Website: crate-barrel
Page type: cart
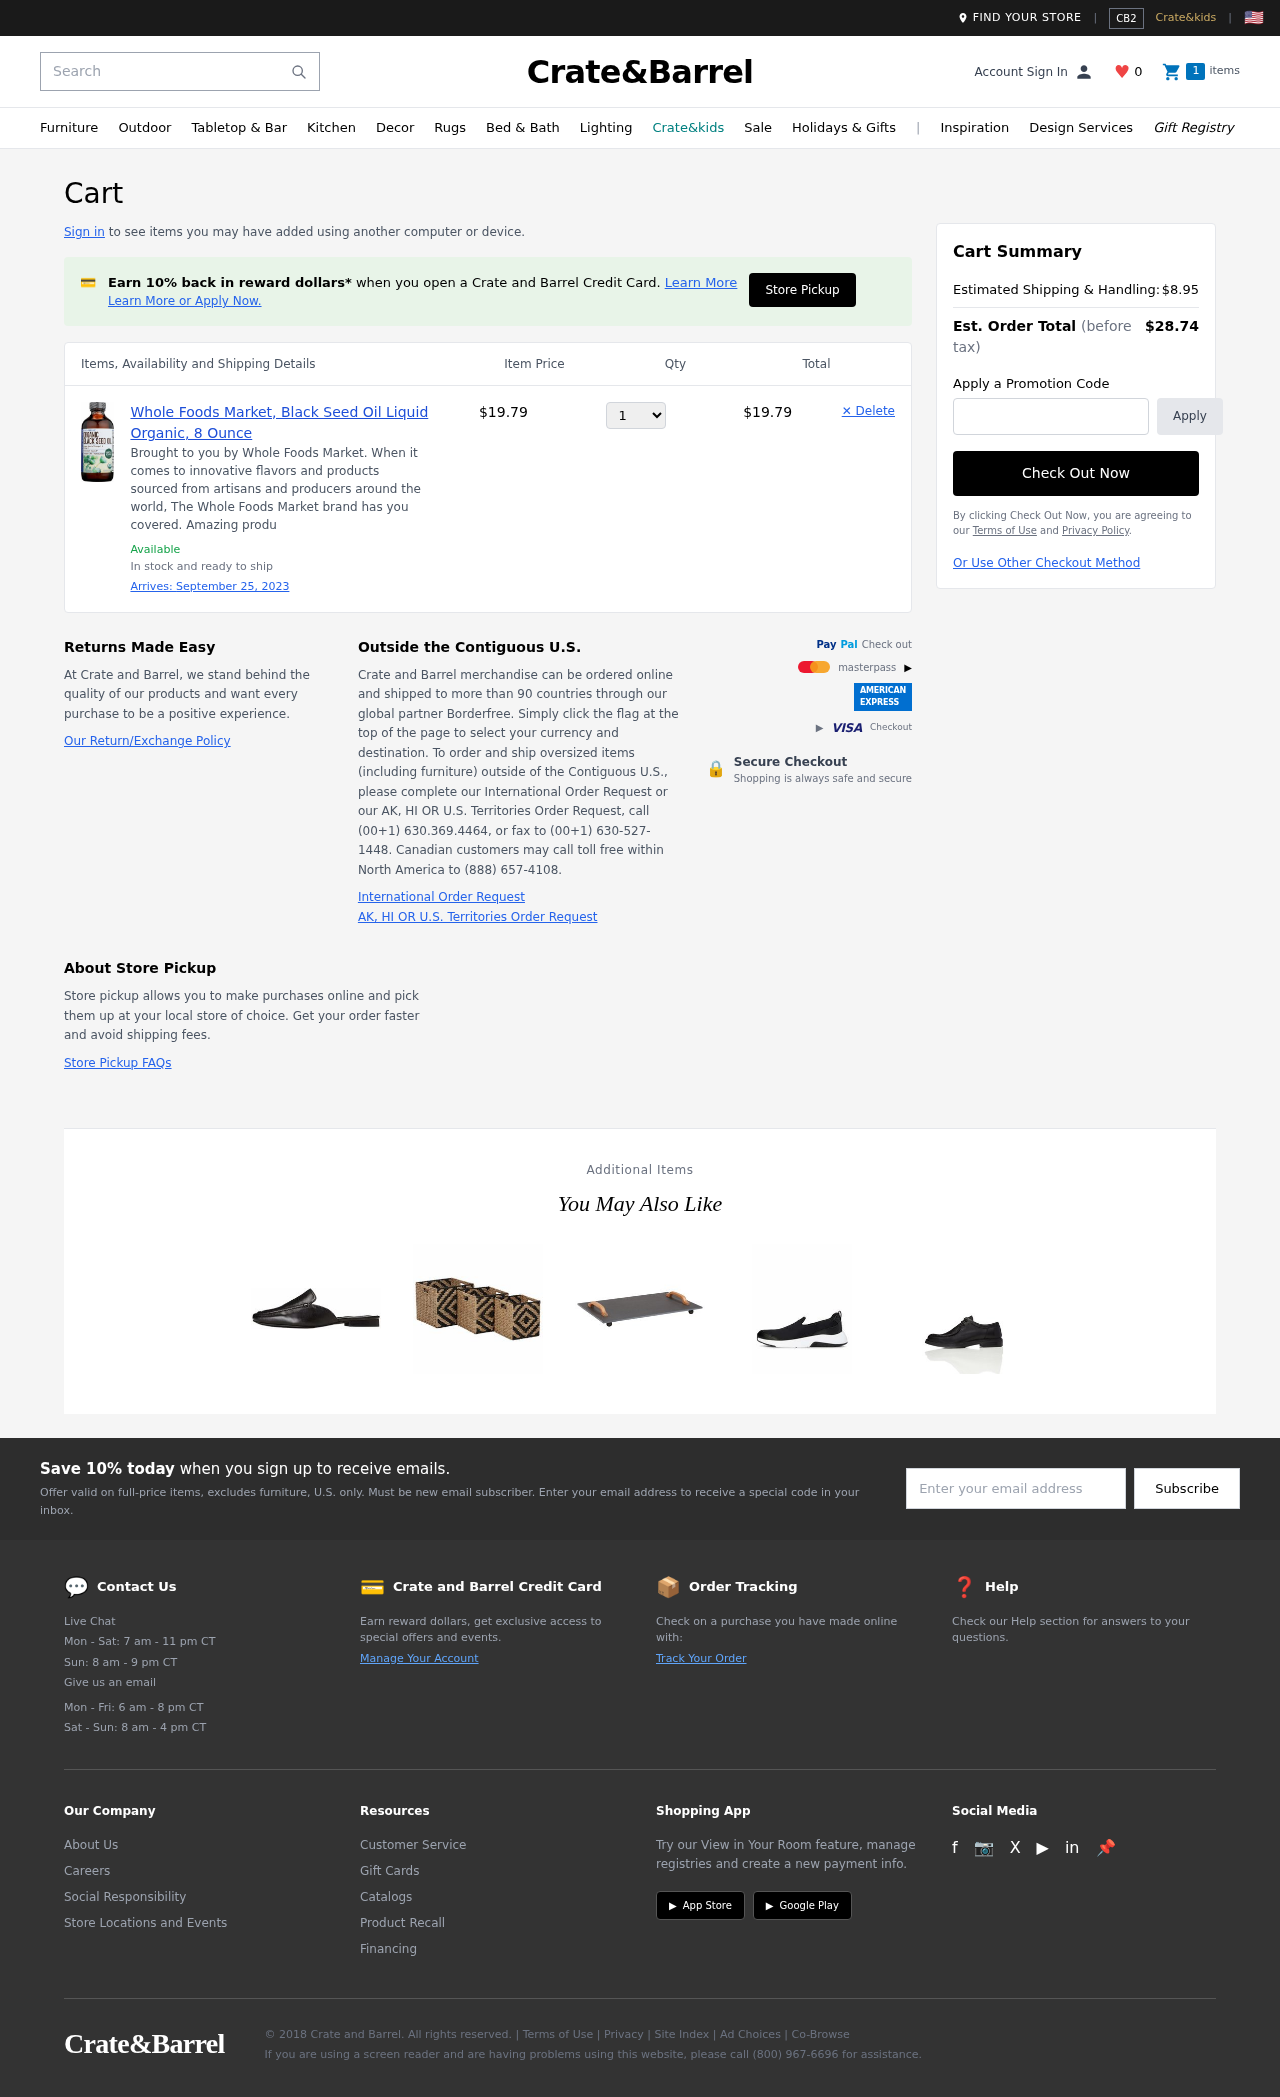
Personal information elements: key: PII_PROMO_CODE
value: OFF62
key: PII_EMAIL
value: slittle@gmail.com
Product elements: key: PRODUCT1_DESC
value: Brought to you by Whole Foods Market. When it comes to innovative flavors and products sourced from artisans and producers around the world, The Whole Foods Market brand has you covered. Amazing produ
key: PRODUCT1_NAME
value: Whole Foods Market, Black Seed Oil Liquid Organic, 8 Ounce
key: PRODUCT1_PRICE
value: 19.79
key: PRODUCT1_QUANTITY
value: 1
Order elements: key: ORDER_DELIVERY_DATE
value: September 25, 2023
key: ORDER_SUBTOTAL
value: $19.79
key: ORDER_SHIPPING_COST
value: $8.95
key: ORDER_TOTAL
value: $28.74